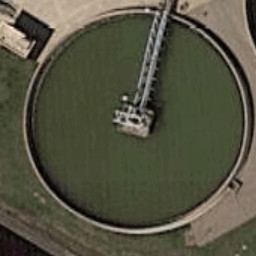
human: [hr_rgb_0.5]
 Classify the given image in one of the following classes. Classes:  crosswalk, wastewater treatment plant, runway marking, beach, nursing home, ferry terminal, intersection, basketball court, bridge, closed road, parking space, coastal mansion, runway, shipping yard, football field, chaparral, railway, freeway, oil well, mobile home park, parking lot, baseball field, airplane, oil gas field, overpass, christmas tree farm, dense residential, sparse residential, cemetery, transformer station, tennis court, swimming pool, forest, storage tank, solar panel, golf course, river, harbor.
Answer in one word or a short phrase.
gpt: wastewater treatment plant